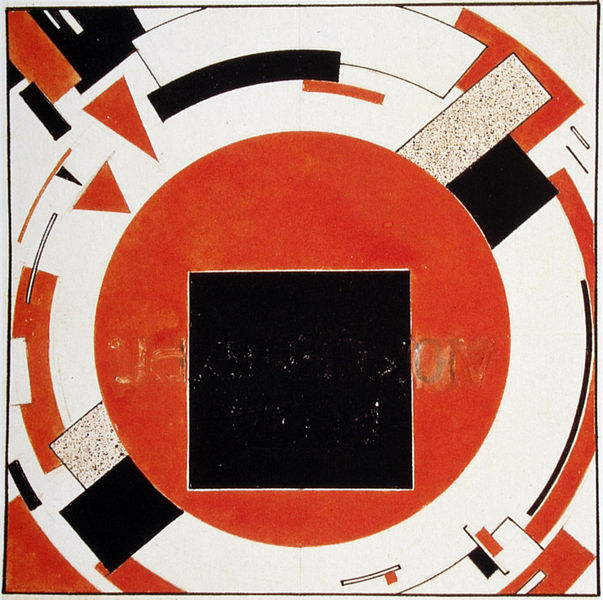
Titel: Ohne Titel ("Rosa Luxemburg")
Künstler: El Lissitzky
Institution: Art Co. Ltd. (Sammlung George Costakis)
Schlagwörter: gemälde, dreieck, schwarz, zeichnung, rot, kreis, schrift, bogen, abstrakt, modern, linien, zeitgenössisch, bögen, text, kunst, bauhaus, geometrisch, dreiecke, quadrat, konkret, geometrischä